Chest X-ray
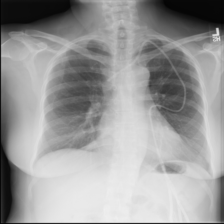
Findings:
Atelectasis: negative
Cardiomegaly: negative
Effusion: negative
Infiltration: negative
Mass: negative
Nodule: negative
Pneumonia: negative
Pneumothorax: negative
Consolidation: negative
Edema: negative
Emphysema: negative
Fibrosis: negative
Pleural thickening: negative
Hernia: negative